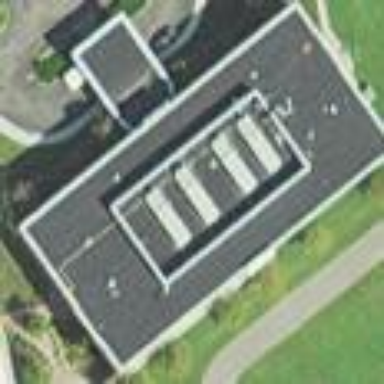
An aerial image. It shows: Hospital building.